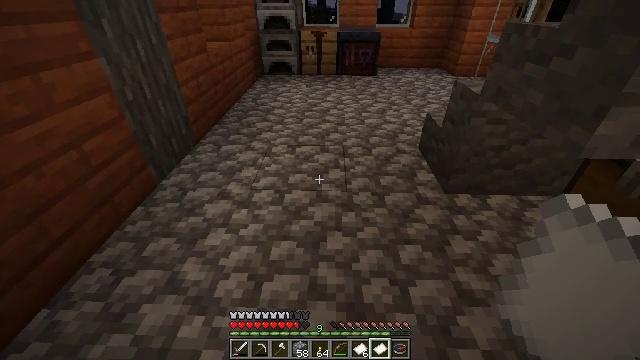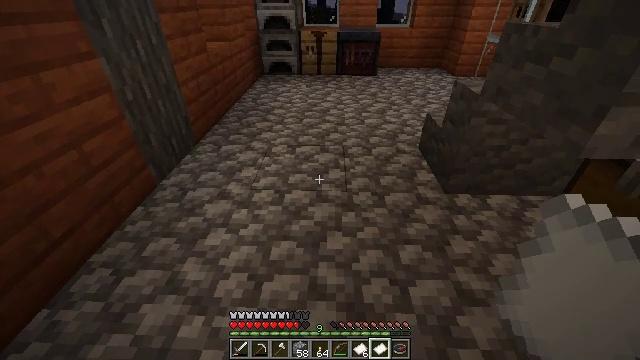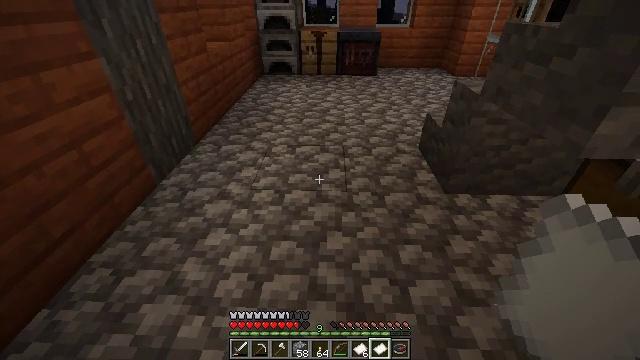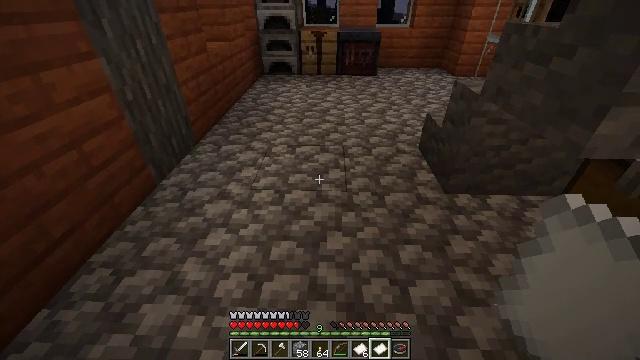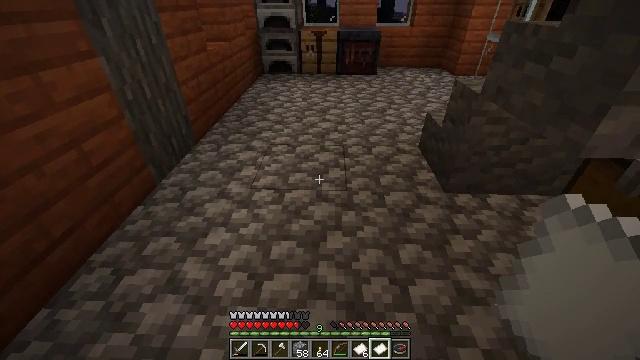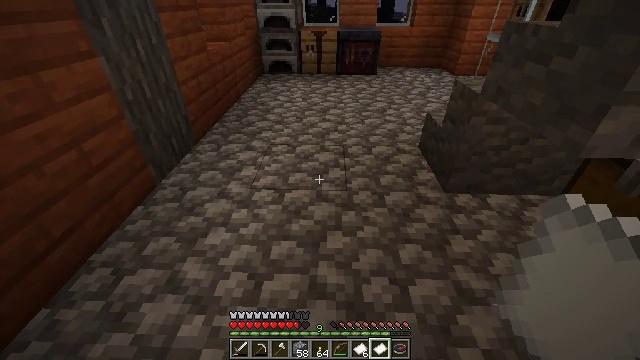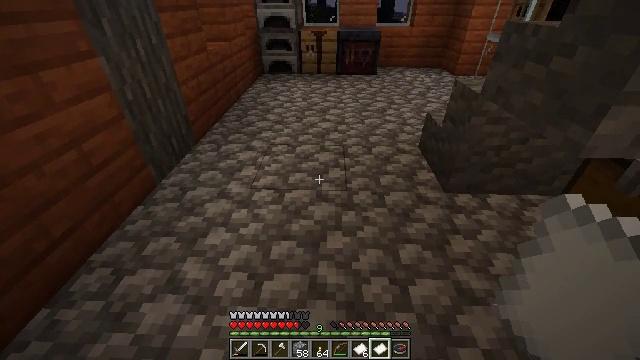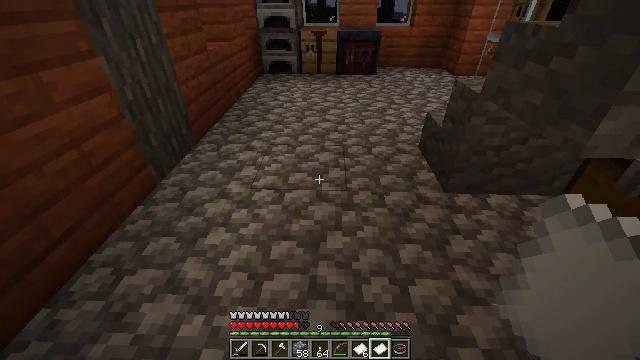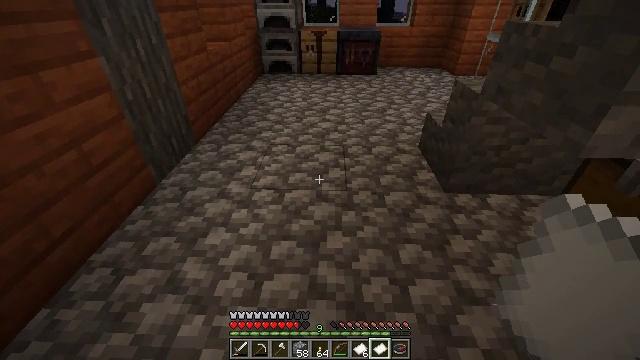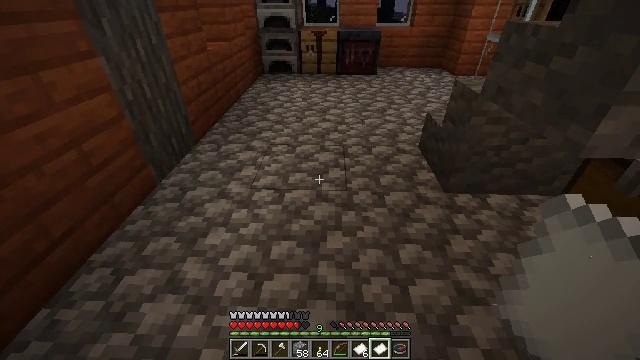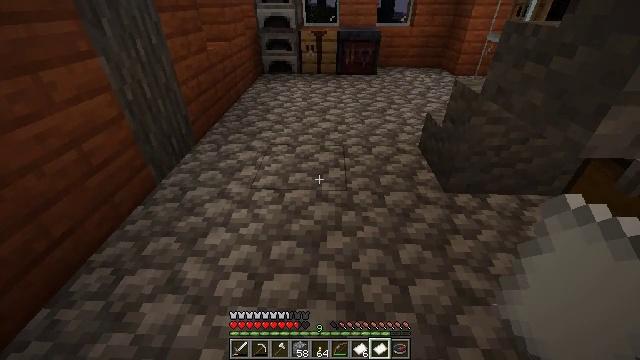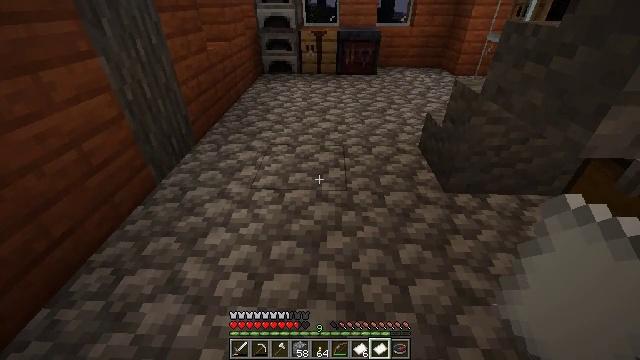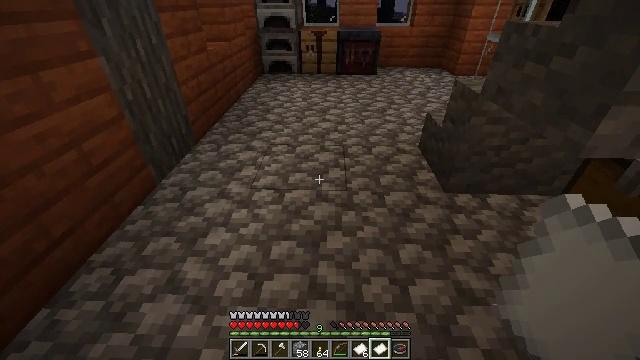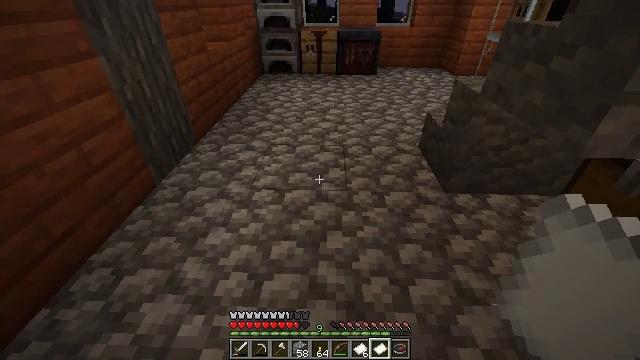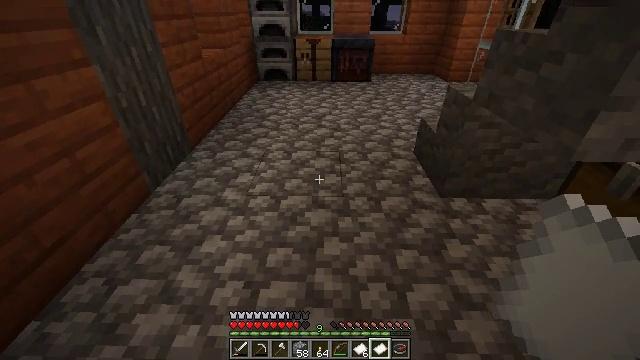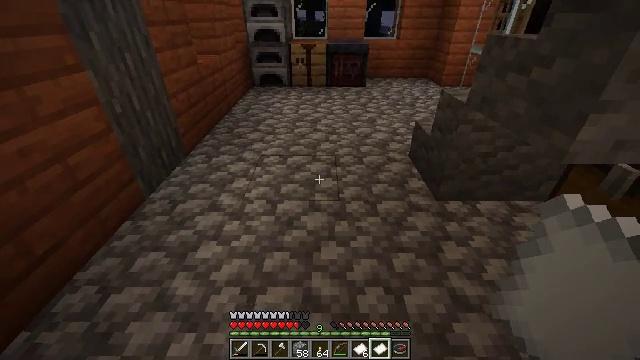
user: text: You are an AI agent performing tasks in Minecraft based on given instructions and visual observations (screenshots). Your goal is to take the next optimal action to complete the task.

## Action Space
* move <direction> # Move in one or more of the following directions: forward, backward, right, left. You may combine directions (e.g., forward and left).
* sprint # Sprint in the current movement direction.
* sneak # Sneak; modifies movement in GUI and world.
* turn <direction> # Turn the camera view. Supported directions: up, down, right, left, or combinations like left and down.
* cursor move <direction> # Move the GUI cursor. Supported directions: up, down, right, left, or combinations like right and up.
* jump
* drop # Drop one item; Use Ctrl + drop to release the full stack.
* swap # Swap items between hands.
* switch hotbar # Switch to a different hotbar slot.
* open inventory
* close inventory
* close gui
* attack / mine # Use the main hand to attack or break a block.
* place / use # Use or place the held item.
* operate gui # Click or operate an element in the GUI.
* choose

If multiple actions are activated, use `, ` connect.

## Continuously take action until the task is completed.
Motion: motion action
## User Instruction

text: Make sure you have materials to craft a stonecutter.
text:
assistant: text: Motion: use / place
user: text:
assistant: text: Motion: use / place
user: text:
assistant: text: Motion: use / place
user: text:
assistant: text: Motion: use / place
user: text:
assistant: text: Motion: use / place
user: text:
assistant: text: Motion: use / place
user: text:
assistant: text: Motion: use / place
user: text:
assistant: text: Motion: use / place
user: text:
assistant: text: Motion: use / place
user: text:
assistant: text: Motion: use / place
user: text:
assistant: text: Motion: use / place
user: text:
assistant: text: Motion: use / place
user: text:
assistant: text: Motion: use / place
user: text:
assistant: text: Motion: turn right and up, use / place
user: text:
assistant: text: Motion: turn right
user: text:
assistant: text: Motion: turn right and up
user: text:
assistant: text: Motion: no_op
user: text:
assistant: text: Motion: no_op
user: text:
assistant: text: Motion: use / place
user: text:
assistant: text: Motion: use / place
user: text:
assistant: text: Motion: use / place
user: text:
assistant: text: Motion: use / place
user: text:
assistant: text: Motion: turn left and down, use / place
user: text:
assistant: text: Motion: turn left and down
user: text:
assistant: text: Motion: turn left and down
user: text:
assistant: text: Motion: turn down, use / place
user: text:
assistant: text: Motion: turn right and down, use / place
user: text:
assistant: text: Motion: turn down, use / place
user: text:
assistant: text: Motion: use / place
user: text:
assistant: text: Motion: no_op